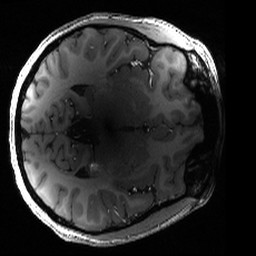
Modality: T1w
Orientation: axial
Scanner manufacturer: siemens
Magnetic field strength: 6.98 T
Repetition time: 3.1 s
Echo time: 0.00345 s